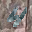
Label: 4